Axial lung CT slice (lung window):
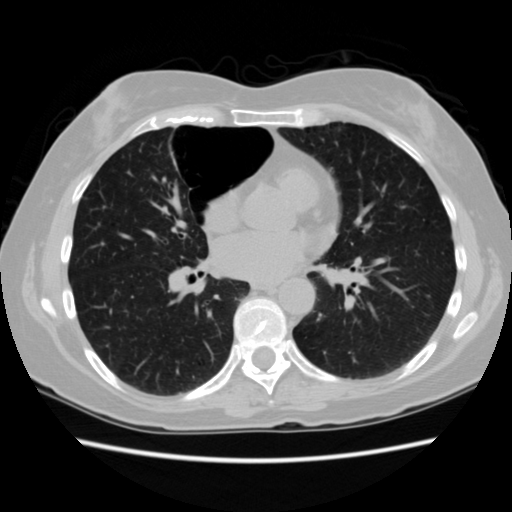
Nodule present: no